【题型】选择题　【知识点】平面几何　【难度】medium
在四边形 $ABCD$ 中，$AD \parallel BC$，$\angle ABC = 90^\circ$，$AB = 4$，$BC = 4$，$AD = 1$（如图）。点 $O$ 是边 $CD$ 上一点，如果以 $O$ 为圆心，$OD$ 为半径的圆与边 $BC$ 有交点，那么 $OD$ 的取值范围是（ ）

A. $2 \leq OD \leq 5$ \quad
B. $\frac{20}{9} \leq OD \leq \frac{5}{2}$ \quad
C. $\frac{20}{9} \leq OD \leq \frac{85}{26}$ \quad
D. $\frac{20}{9} \leq OD \leq \frac{95}{26}$
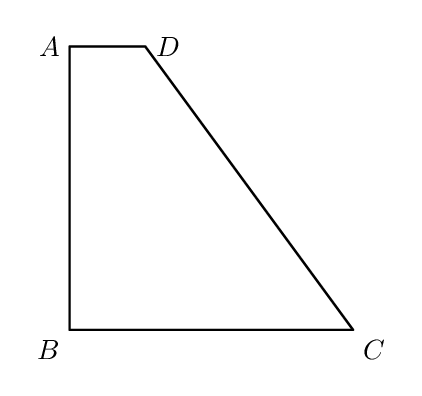
【解答】
\vspace{0.5em}
\textbf{【答案】} C

\vspace{0.5em}
\textbf{【解析】}
解：如图 1，过点 $D$ 作 $DH \perp BC$ 于 $H$，

则 $AD = BH = 1$，$AB = DH = 4$，$HC = 4 - 1 = 3$，
在 $\text{Rt}\triangle DHC$ 中，$CD = \sqrt{3^2 + 4^2} = 5$，

当 $\odot O$ 与 $BC$ 相切时，此时 $\odot O$ 与线段 $BC$ 有一个公共点，此时半径最小，
设 $OD = OE = x$，则 $OC = 5 - x$，
在 $\text{Rt}\triangle COE$ 中，$\sin C = \frac{OE}{OC} = \frac{DH}{DC} = \frac{4}{5}$，
$\therefore OE = \frac{4}{5}(5 - x)$，
由 $OD = OE$ 得，$x = \frac{4}{5}(5 - x)$，
解得 $x = \frac{20}{9}$；

如图 2，当以 $OD$ 为半径的 $\odot O$ 过点 $B$ 时，半径最大，过点 $O$ 作 $OF \perp BC$ 于 $F$，

设 $OD = OB = y$，则 $OC = 5 - y$，
在 $\text{Rt}\triangle COF$ 中，$\sin C = \frac{OF}{OC} = \frac{DH}{DC} = \frac{4}{5}$，
$\therefore OF = \frac{4}{5}(5 - y) = 4 - \frac{4}{5}y$，$FC = \frac{3}{5}(5 - y) = 3 - \frac{3}{5}y$，
$\therefore BF = 4 - FC = 1 + \frac{3}{5}y$，
在 $\text{Rt}\triangle BOF$ 中，由勾股定理得，$BF^2 + OF^2 = OB^2$
即 $\left(1 + \frac{3}{5}y\right)^2 + \left(4 - \frac{4}{5}y\right)^2 = y^2$，
解得 $y = \frac{85}{26}$，即 $\odot O$ 的最大半径为 $\frac{85}{26}$，

所以当以 $O$ 为圆心，$OD$ 为半径的圆与边 $BC$ 有交点，那么 $OD$ 的取值范围为 $\frac{20}{9} \leq OD \leq \frac{85}{26}$，
故选：C。

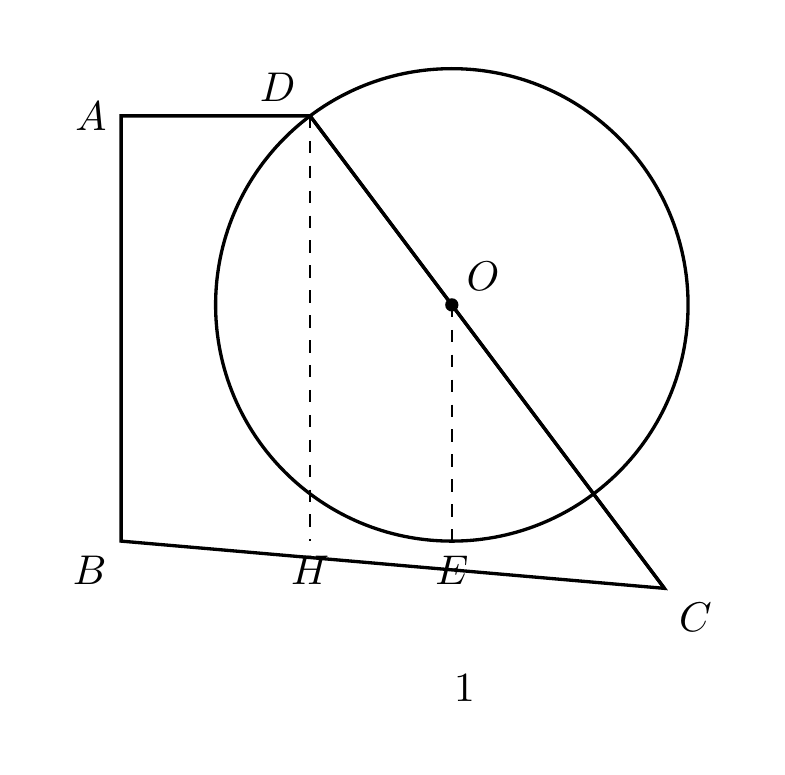
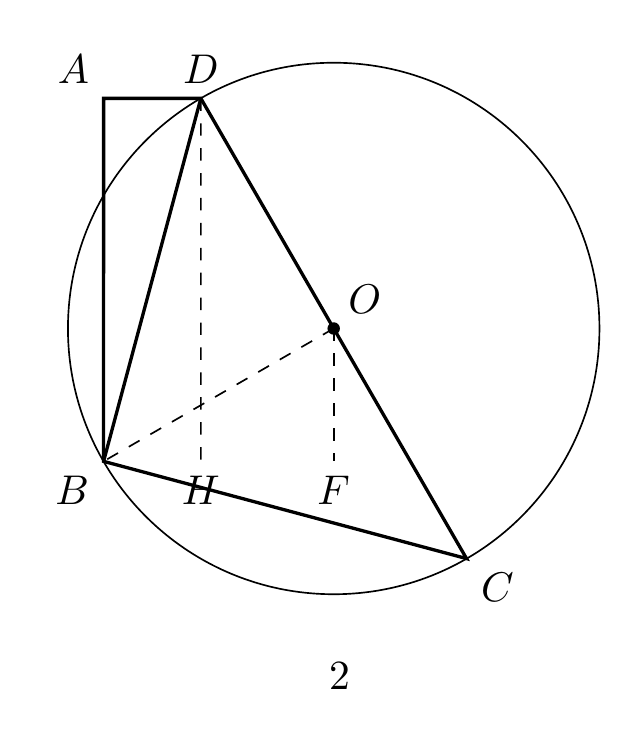